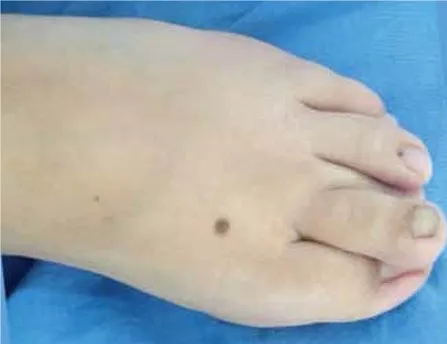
Congenital overlapping toes.
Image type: medical_photograph (skin_photograph)